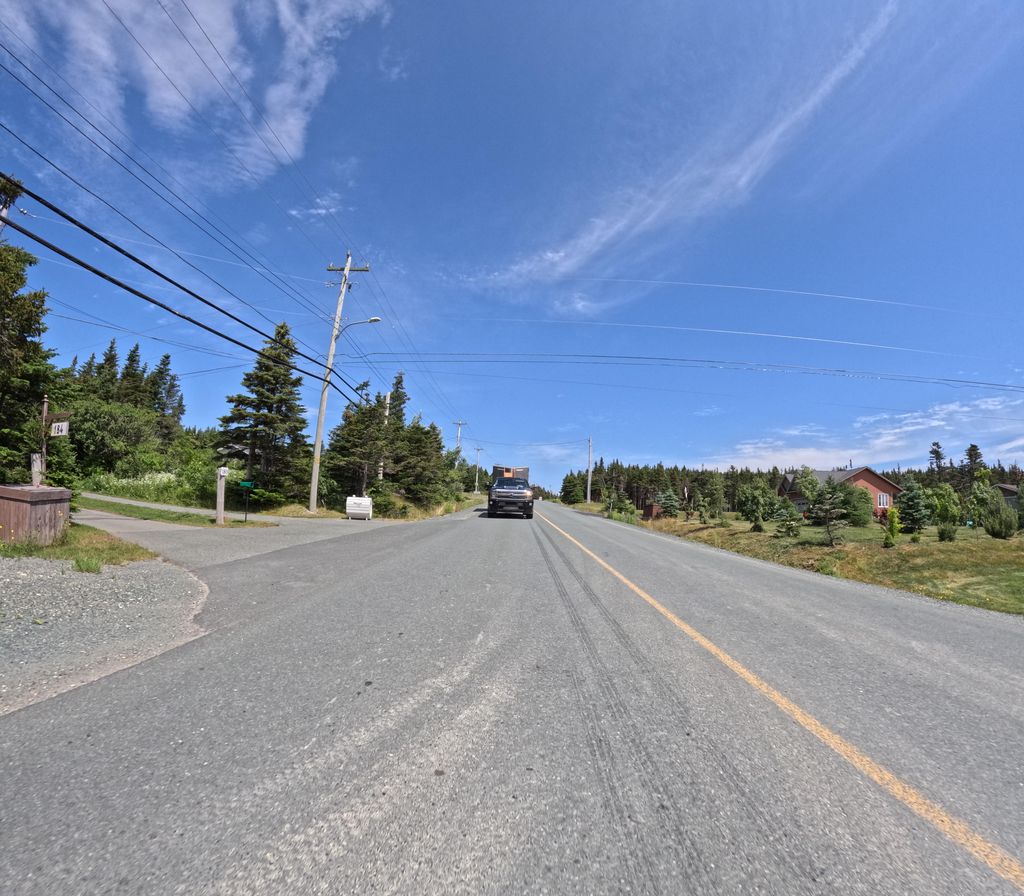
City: st_johns